Interaction volume radius: 10 \u00c5
Interaction volume height: 15 \u00c5
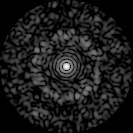
Disorder parameter: 0.8517